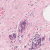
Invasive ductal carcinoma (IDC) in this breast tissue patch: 0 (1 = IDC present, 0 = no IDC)